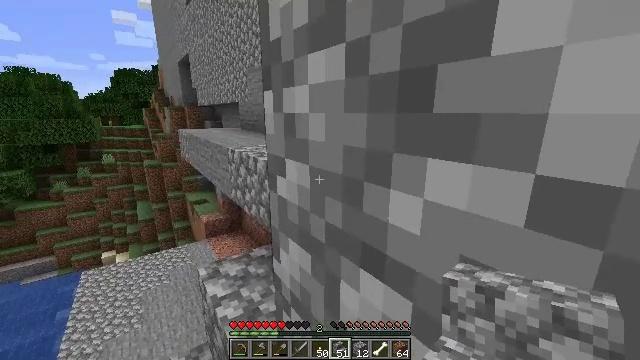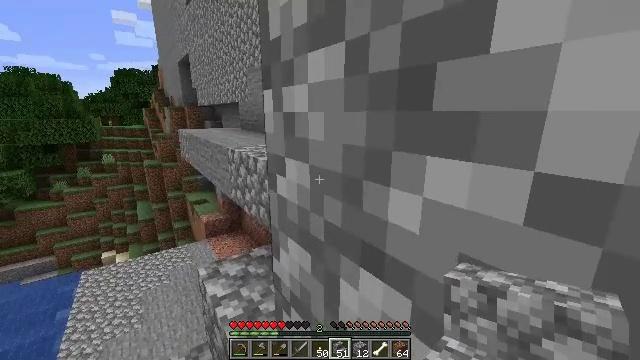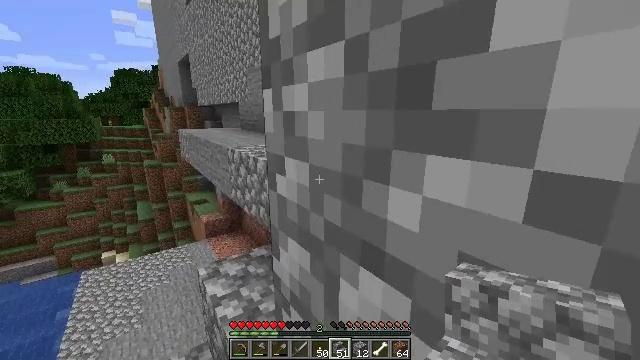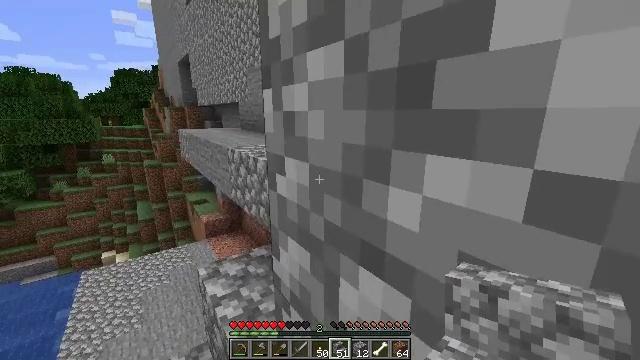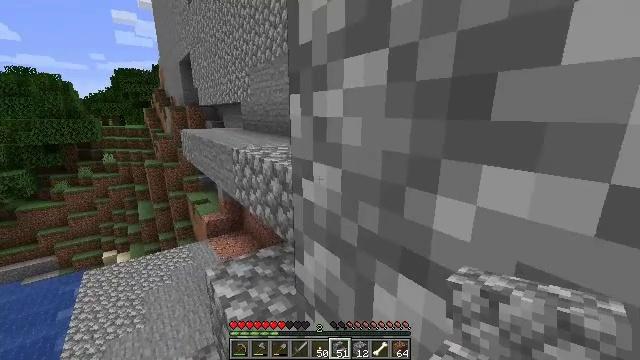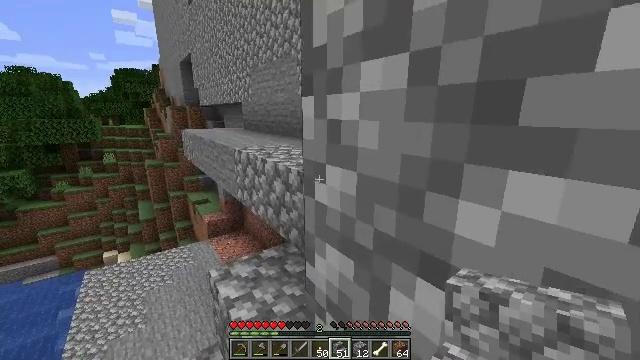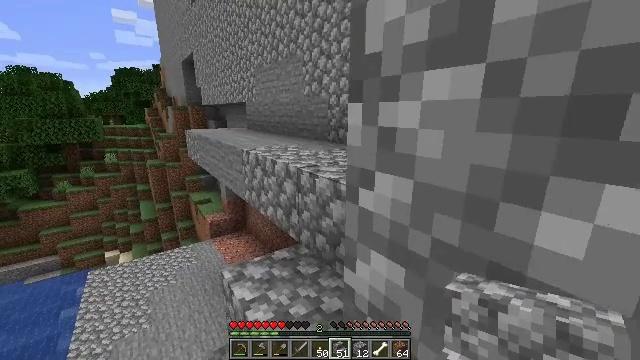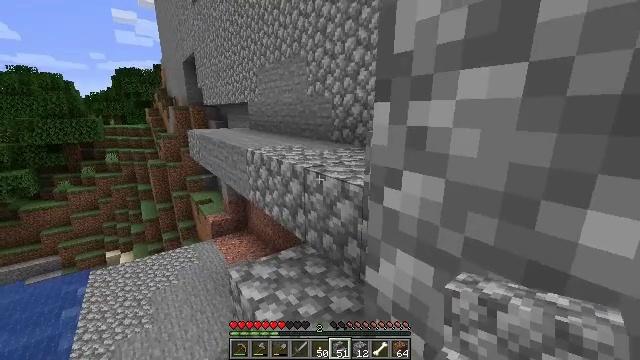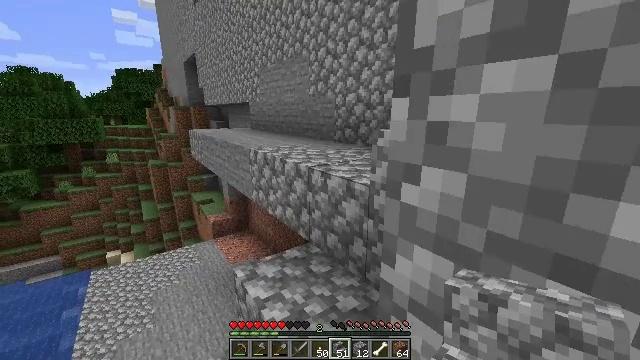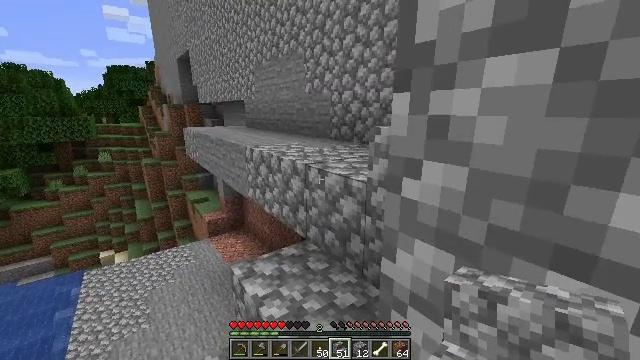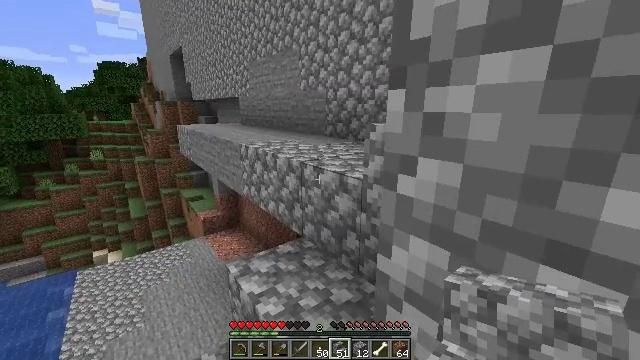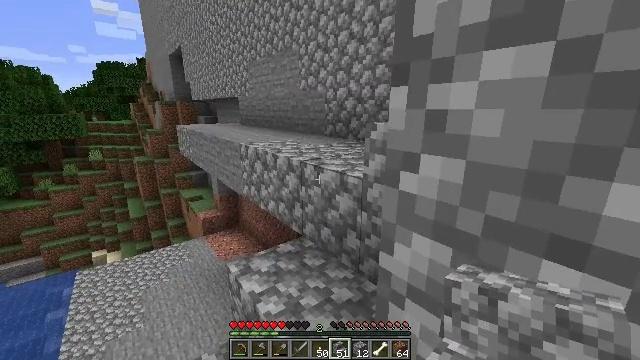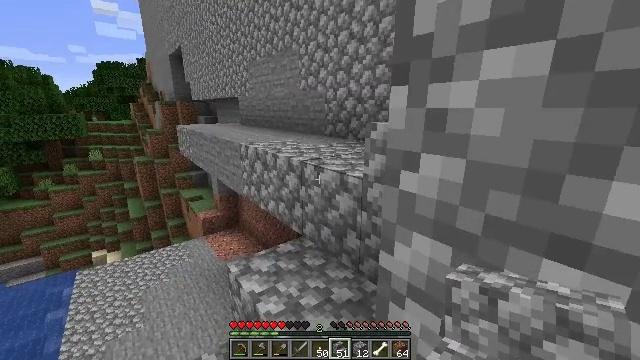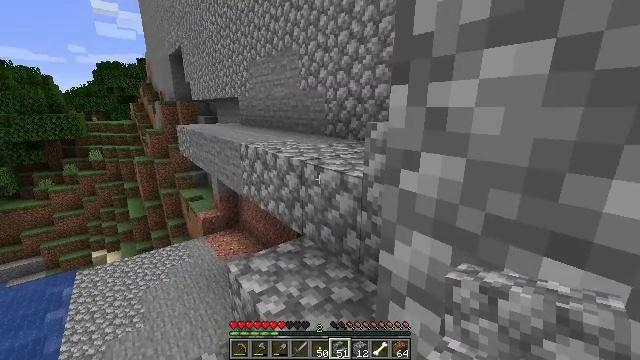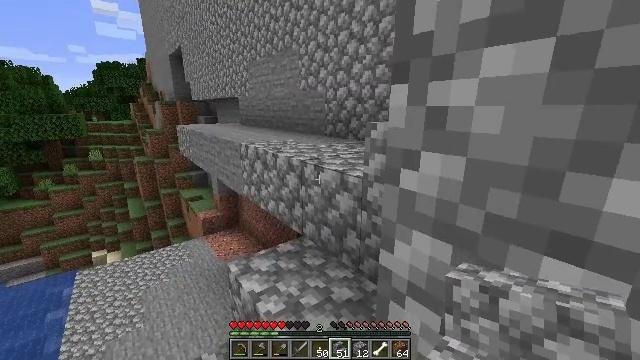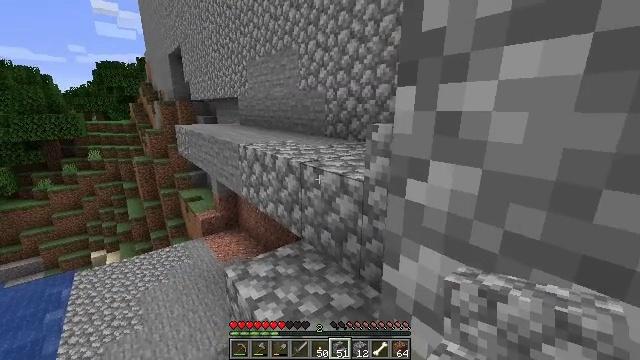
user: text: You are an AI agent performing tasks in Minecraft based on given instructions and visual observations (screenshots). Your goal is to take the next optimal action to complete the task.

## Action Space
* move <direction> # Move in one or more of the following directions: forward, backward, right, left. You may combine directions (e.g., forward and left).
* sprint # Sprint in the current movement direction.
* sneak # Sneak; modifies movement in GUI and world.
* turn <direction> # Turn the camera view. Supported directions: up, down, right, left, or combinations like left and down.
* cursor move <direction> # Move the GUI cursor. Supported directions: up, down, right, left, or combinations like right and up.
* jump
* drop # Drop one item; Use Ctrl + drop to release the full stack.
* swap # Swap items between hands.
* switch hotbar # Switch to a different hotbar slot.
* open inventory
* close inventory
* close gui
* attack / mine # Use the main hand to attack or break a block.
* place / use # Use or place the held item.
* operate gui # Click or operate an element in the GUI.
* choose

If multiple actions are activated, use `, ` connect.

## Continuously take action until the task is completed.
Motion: motion action
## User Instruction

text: Break the cobblestone stairs for materials.
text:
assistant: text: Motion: no_op
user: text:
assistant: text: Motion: no_op
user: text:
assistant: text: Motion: no_op
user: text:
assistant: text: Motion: move left
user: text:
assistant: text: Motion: move left
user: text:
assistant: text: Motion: no_op
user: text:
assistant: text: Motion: no_op
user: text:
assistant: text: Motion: no_op
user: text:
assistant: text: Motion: turn right
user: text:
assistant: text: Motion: turn right
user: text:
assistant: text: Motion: no_op
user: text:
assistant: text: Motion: no_op
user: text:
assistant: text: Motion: no_op
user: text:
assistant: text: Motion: no_op
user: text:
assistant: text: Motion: move forward
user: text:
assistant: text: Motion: move forward
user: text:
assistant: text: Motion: move forward, jump
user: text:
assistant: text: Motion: move forward, jump
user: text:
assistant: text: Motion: move forward, jump
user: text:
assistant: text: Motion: move forward, turn right, jump
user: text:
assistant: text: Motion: move forward, turn right, jump
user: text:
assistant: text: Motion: move forward, turn right
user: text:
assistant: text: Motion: move forward, turn right
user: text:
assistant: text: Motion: move forward, turn right
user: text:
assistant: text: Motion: move forward, turn right
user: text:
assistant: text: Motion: move forward, turn right
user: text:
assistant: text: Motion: move forward, turn right
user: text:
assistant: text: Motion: turn right
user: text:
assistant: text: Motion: turn right
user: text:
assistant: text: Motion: turn right and up